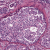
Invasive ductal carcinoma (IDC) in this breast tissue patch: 0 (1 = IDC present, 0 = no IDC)